Question: Every time when I open a new file in codeblocks, it is an empty file. But I want my files to have this headers (shown on the image file) which will be there, whenever i will create a new cpp file. But i didn't find any option to create this. Googled but didn't find where is this option in codeblocks

this is the headers
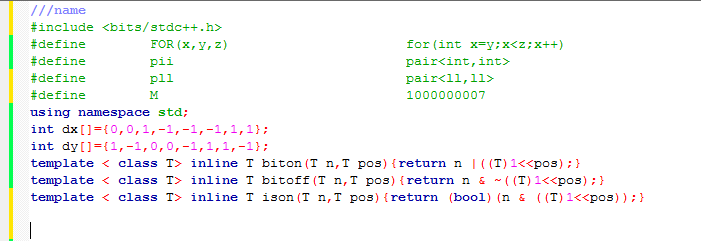
Answer: I use my own Made tools to get rid of these problem. You can add that tools in codeblocks then you can easily open new file with custom header/skeleton. You can check that out here. <URL>. If you have any issue with it.. feel free to ask. Thanks.